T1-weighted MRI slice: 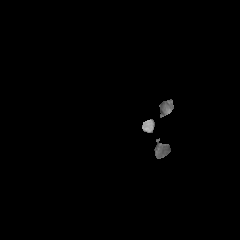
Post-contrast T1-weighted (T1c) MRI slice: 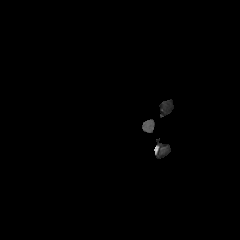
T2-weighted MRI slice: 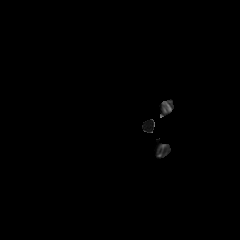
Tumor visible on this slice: no